Field crop: maize
Growth stage: 1
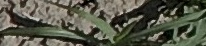
Species: sorghum